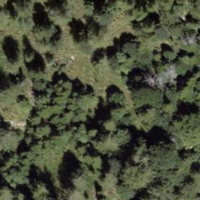
EUNIS habitat code: 43
Species observed at this site:
Rhododendron ferrugineum
Trichius fasciatus
Larix decidua
Hycleus polymorphus
Anoplotrupes stercorosus
Lacerta bilineata
Fagus sylvatica
Plantago alpina
Aporia crataegi
Cicindela campestris
Lampyris noctiluca
Erebia medusa
Saponaria ocymoides
Castanea sativa
Prosternon tessellatum
Stictocephala bisonia
Odontopera bidentata
Vipera aspis
Callophrys rubi